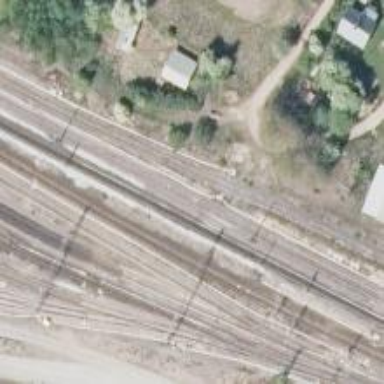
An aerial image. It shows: Railway spur service.